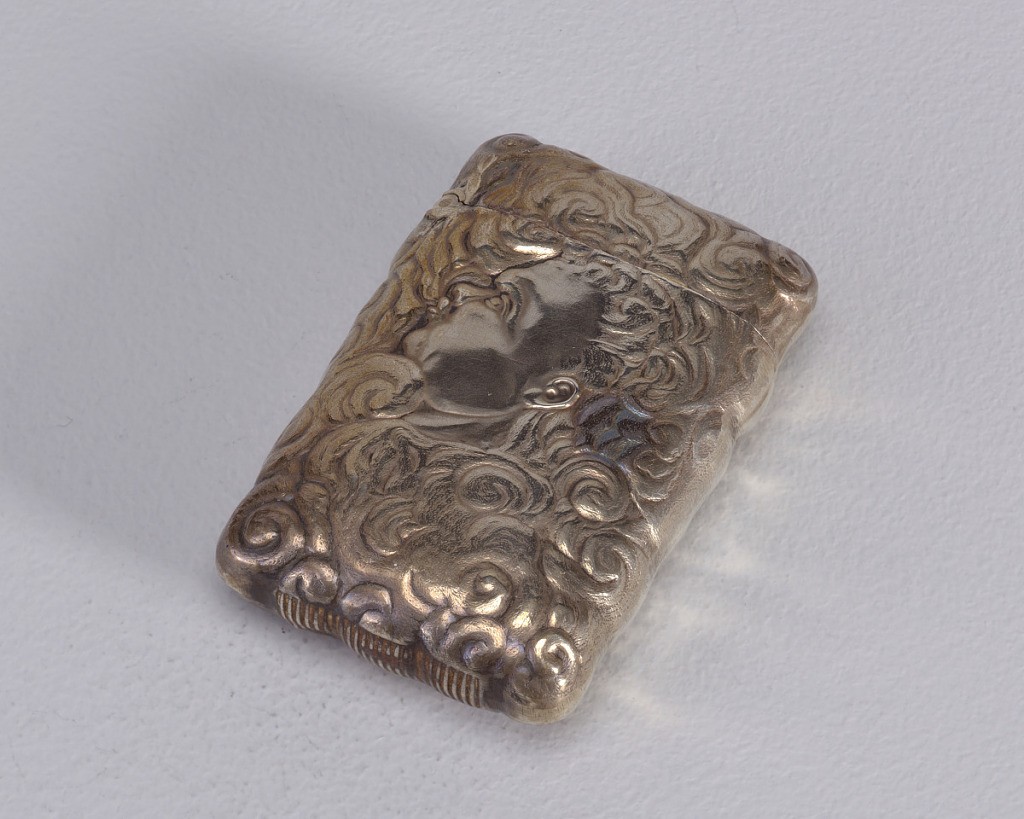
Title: Matchsafe Hand Holding Cigar Amid Smoke and Man Blowing Smoke
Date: late 19th century
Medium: silver
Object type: matchsafe
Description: Rectangular, rounded corners and sides, featuring raised decoration of hand holding a cigar amid smoke swirls that decorate entire surface. Reverse features male in profile, blowing smoke, his curly hair blending in amid smoke swirls that decorate entire surface. Lid hinged on side. Striker on bottom.